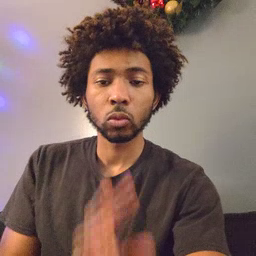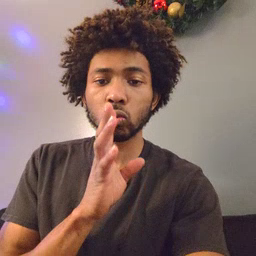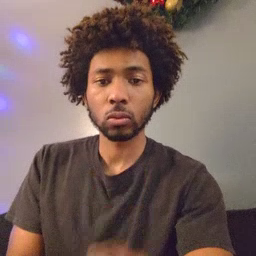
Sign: talk